Aerial crown-view tile of a tropical tree (Barro Colorado Island, Panama), acquired 20250414:
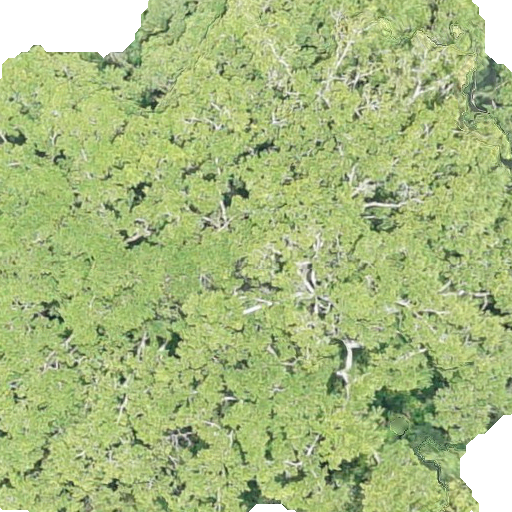
Species: Brosimum alicastrum
GBIF accepted scientific name: Brosimum alicastrum
Crown area: 427.808 m²